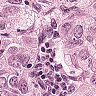
Metastatic tissue present: yes